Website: apple
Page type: review-order
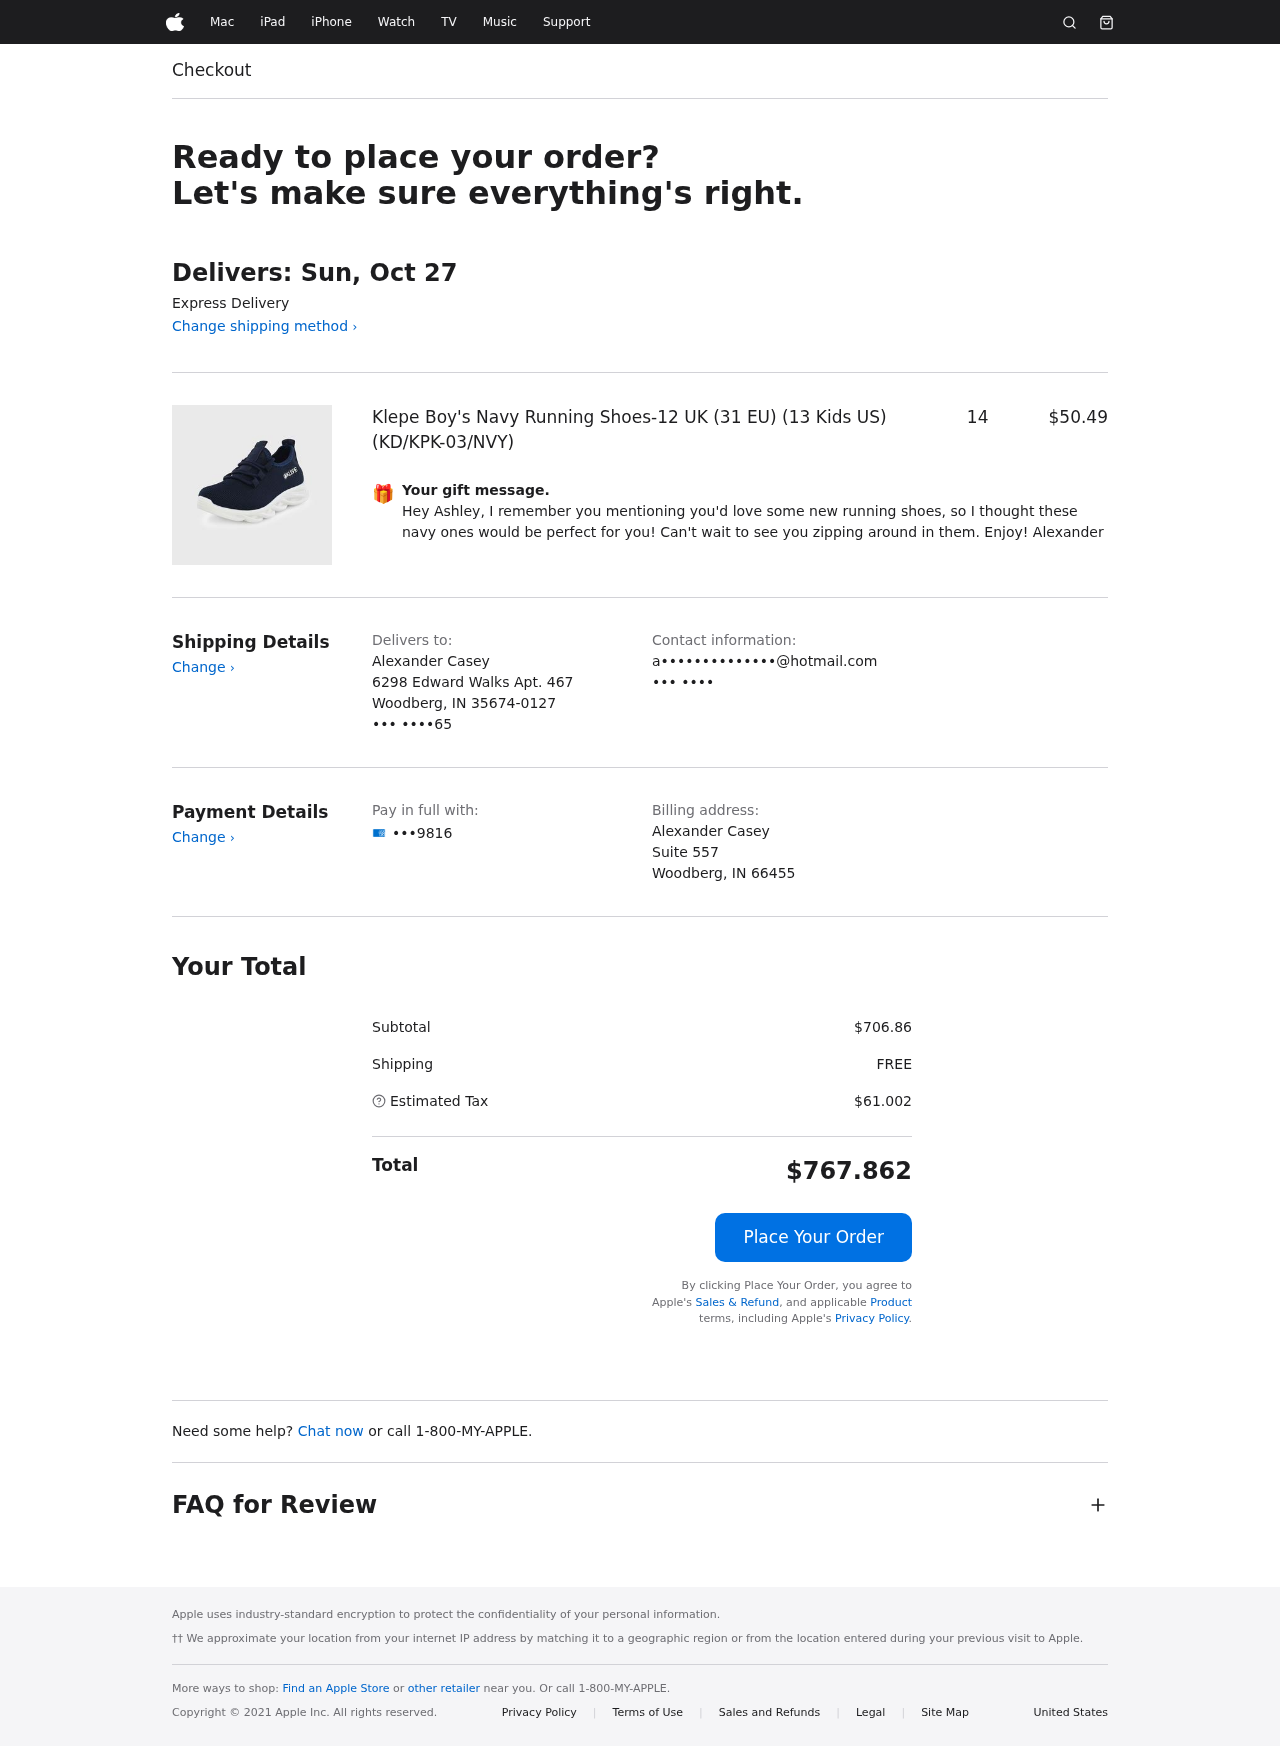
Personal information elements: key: PII_CARD_LAST4
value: •••9816
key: PII_CITY
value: Woodberg
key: PII_EMAIL
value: a••••••••••••••@hotmail.com
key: PII_FULLNAME
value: Alexander Casey
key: PII_GIFT_MESSAGE
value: Hey Ashley, I remember you mentioning you'd love some new running shoes, so I thought these navy ones would be perfect for you! Can't wait to see you zipping around in them. Enjoy! Alexander
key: PII_PHONE
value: ••• ••••65
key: PII_PHONE_ALT
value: ••• ••••
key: PII_POSTCODE2
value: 66455
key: PII_POSTCODE_FULL
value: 35674-0127
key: PII_STATE_ABBR
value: IN
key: PII_STREET
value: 6298 Edward Walks Apt. 467
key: PII_STREET2
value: Suite 557
Product elements: key: PRODUCT1_NAME
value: Klepe Boy's Navy Running Shoes-12 UK (31 EU) (13 Kids US) (KD/KPK-03/NVY)
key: PRODUCT1_PRICE
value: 50.49
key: PRODUCT1_QUANTITY
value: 14
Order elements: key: ORDER_DELIVERY_DATE
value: Delivers: Sun, Oct 27
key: ORDER_SUBTOTAL
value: $706.86
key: ORDER_SHIPPING_COST
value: FREE
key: ORDER_TAX
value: $61.002
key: ORDER_TOTAL
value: $767.862